Question: I want to plot the dates that have a certain day, such that different dates with the same date are counted separately. For example, I write the following:
'''
dates <- c("2018-01-03", "2018-01-17", "2018-02-03", "2018-02-03", "2018-02-16",
"2018-02-26", "2018-03-03")
data <- as.data.frame(dates)
ggplot(data) +
geom_bar(aes(x = day(dates)),
stat = "count")
'''
However, this gives me 4 day 3, 1 day 16, 1 day 17 and 1 day 26 (see picture). However, what I want to get is:
for 2018-01: 1 day 3 and 1 day 17
for 2018-02: 2 day 3, 1 day 16 and 1 day 26
for 2018-03: 1 day 3
I do not know whether I was clear eonugh

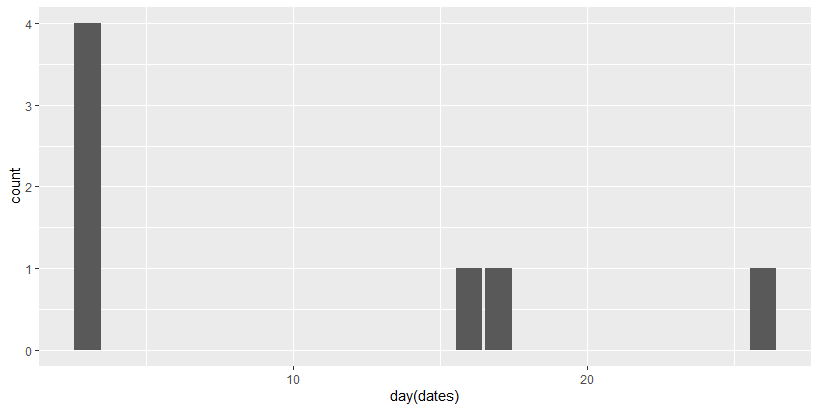
Answer: You can produce the barplot you are looking for by using 'table':
'''
as.data.frame(table(dates)) %>%
ggplot() + geom_bar(aes(x=dates, y=Freq), stat="identity")
'''
<URL>
Or, a little cleaner:
'''
as.data.frame(table(dates)) %>%
ggplot() + geom_bar(aes(x=dates, y=Freq, fill=month(dates)), stat="identity")
'''
<URL>